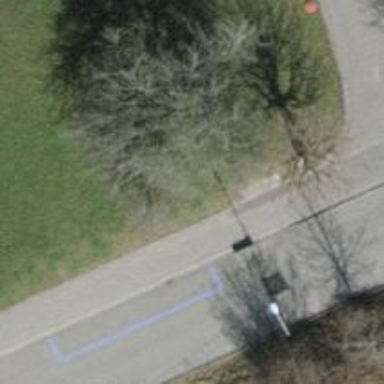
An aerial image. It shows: Bench for seating.